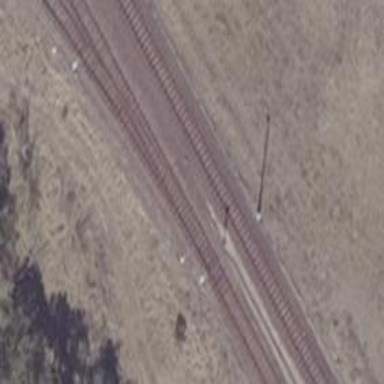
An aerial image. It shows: Railway switch.